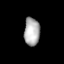
Tissue: lung
Cell type: Endothelial cells
Senescence score: 0.6331
Nuclear area (px): 434
Mean DAPI intensity: 172.594